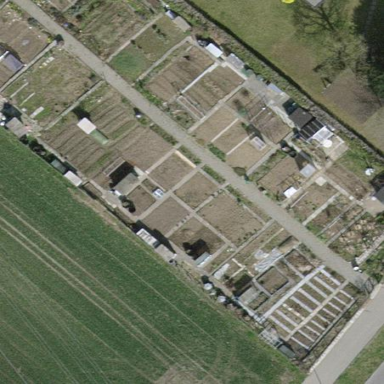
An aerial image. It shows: Allotments area.